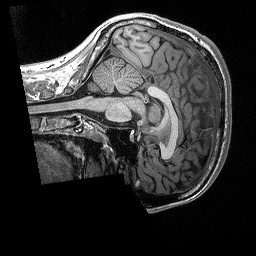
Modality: T1w
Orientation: sagittal
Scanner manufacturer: siemens
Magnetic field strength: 3 T
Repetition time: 2.3 s
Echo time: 0.00298 s